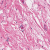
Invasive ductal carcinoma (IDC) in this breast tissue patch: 0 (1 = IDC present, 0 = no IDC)